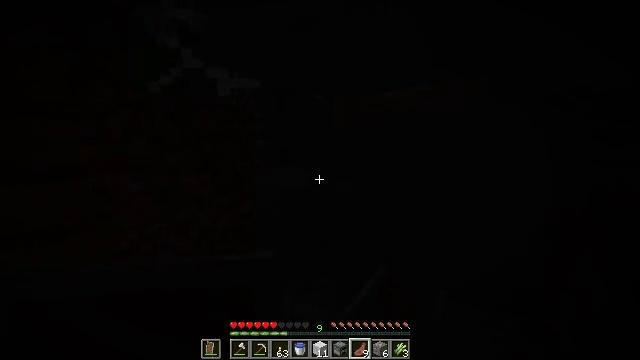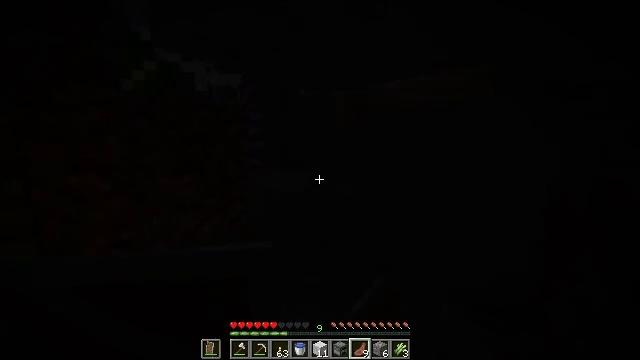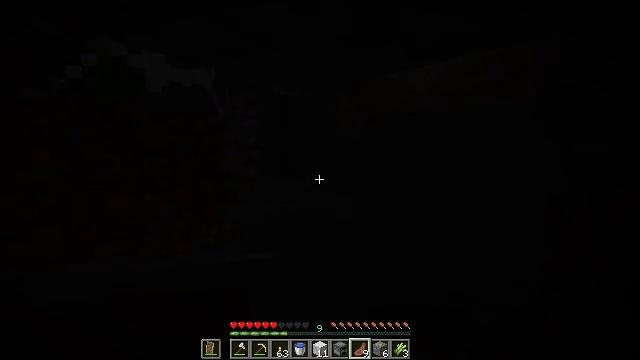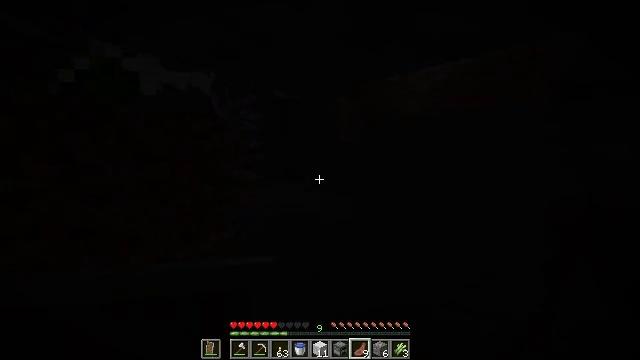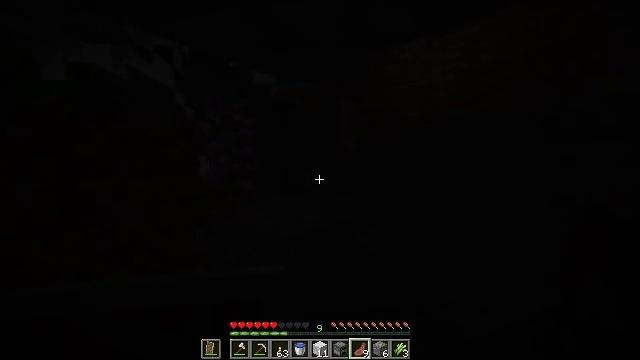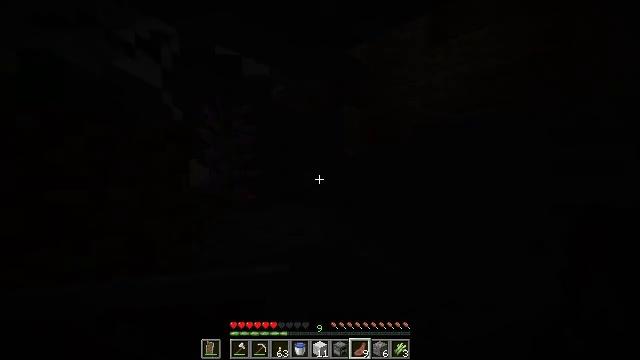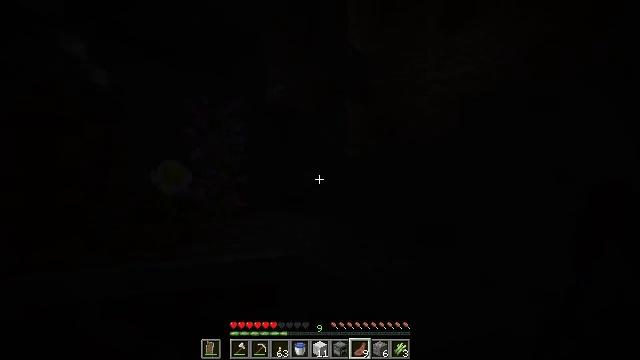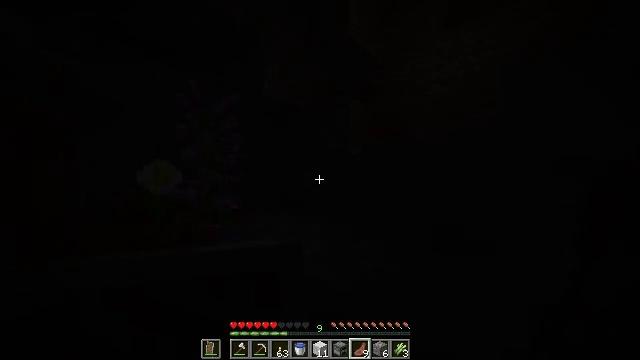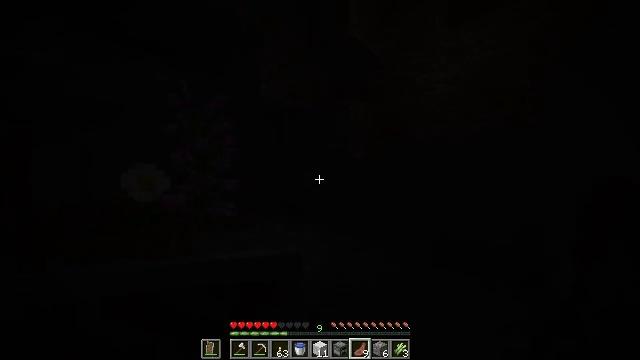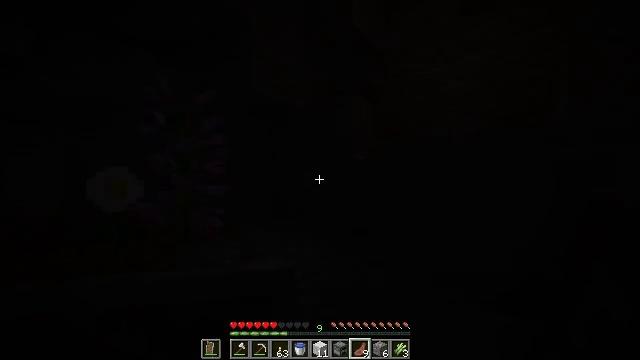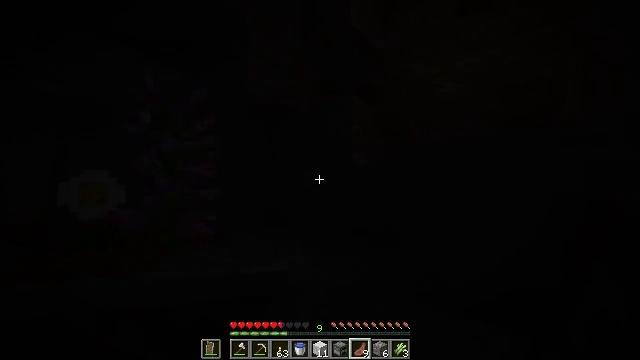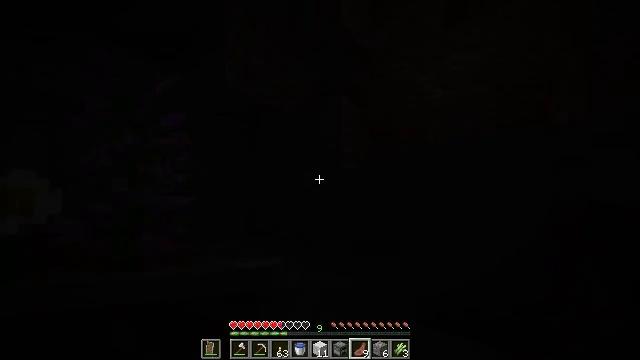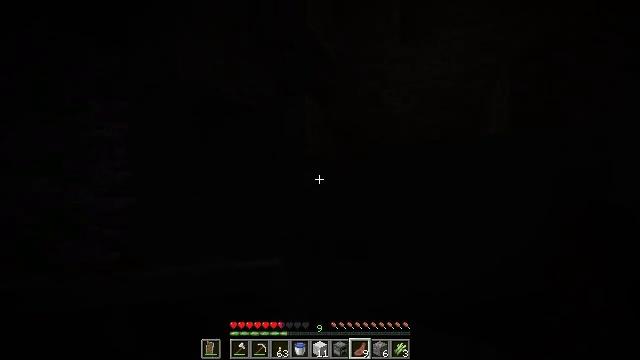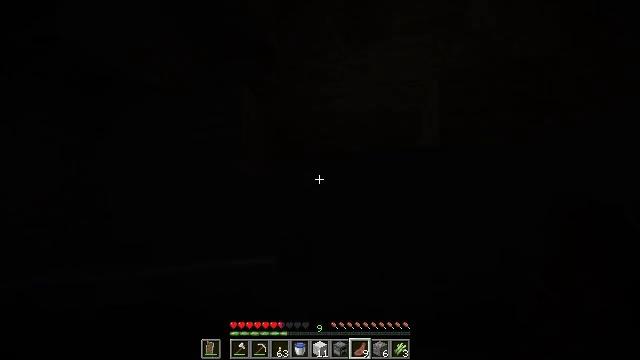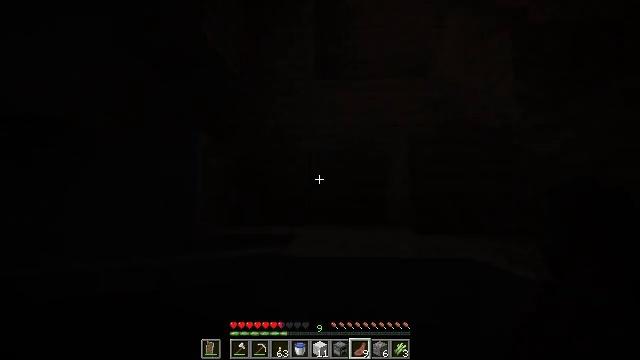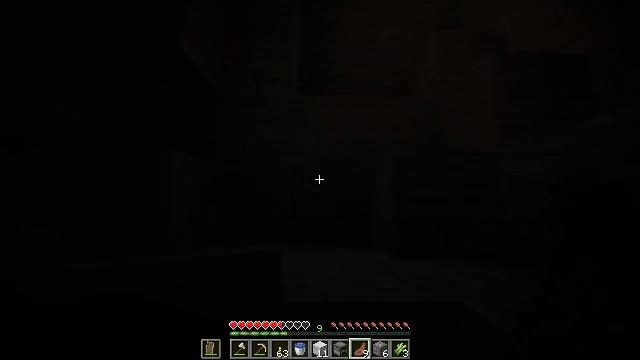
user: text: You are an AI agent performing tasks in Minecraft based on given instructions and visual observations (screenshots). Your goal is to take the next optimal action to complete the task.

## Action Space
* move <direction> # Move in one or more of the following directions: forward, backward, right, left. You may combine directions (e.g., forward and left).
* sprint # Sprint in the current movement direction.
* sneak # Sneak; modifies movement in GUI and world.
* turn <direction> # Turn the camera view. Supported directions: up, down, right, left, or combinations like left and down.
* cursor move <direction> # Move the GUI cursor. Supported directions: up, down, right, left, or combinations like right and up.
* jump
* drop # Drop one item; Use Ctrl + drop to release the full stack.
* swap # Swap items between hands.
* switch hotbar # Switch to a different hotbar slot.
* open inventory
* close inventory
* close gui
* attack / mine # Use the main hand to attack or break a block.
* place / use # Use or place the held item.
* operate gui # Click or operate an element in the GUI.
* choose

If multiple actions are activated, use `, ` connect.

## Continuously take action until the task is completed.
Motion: motion action
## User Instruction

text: Transform iron ore into an iron ingot using the furnace.
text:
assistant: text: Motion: move forward, sprint, turn left
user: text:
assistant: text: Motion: move forward, sprint, turn left and up
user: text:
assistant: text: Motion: move forward, sprint, turn up
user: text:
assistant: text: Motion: move forward, sprint, turn up
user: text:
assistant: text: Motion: move forward, sprint, turn up
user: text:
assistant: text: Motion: move forward, sprint, turn up
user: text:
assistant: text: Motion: move forward, sprint
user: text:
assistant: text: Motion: move forward, sprint
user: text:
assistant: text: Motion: move forward, sprint
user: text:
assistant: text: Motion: move forward, sprint, turn up
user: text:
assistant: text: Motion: move forward, sprint, turn right and up
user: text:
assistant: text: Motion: move forward, sprint, turn right
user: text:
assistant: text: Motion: move forward, sprint, turn right, jump
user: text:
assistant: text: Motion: move forward, sprint, turn right and up, jump
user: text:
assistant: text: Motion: move forward, sprint, turn right and up, jump
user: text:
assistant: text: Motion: move forward, sprint, turn right and up, jump
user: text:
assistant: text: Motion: move forward, sprint, turn right and up, jump
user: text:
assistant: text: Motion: move forward, sprint, turn right and up, jump
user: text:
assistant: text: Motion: move forward, sprint, turn right
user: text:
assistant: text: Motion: move forward, sprint
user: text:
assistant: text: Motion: move forward, sprint
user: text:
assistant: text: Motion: move forward, sprint, turn right and up
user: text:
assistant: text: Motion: move forward, sprint, turn right and up, jump
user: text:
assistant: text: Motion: move forward, sprint, turn right and up, jump
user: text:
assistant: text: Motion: move forward, sprint, turn right and up, jump
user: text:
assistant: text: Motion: move forward, sprint, turn down, jump
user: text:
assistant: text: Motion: move forward, sprint, turn down, jump
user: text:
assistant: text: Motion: move forward, sprint, turn down, jump
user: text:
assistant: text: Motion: move forward, sprint, jump
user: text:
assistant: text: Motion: move forward, sprint, jump